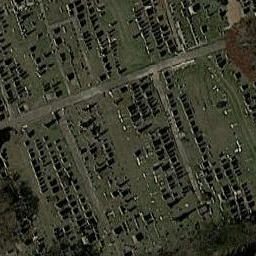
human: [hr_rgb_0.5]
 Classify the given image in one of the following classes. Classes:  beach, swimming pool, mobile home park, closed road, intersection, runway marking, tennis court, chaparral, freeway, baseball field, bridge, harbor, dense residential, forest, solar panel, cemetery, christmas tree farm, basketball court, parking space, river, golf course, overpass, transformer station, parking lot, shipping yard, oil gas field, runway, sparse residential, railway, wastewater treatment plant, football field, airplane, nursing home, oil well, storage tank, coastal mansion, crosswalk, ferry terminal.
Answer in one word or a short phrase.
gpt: cemetery